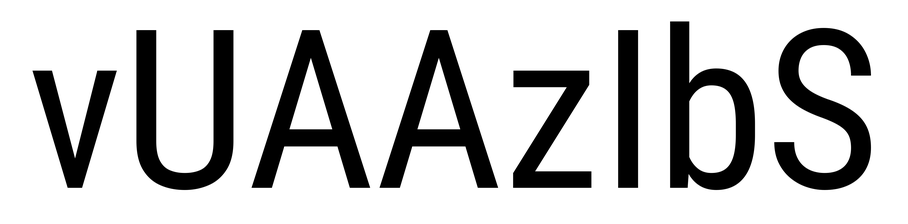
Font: Roboto_Condensed_Regular